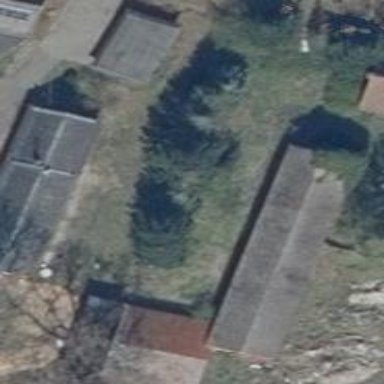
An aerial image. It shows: Simple house.